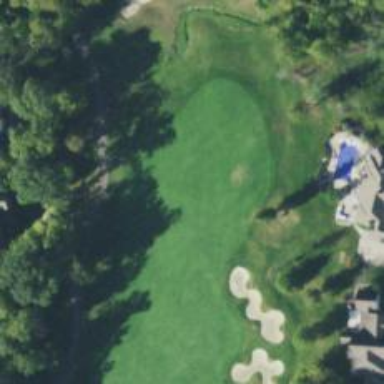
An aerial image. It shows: Golf hole.